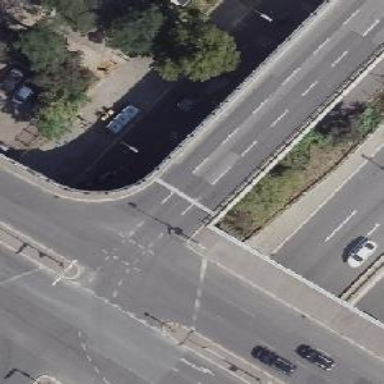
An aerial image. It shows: Road with traffic signals.